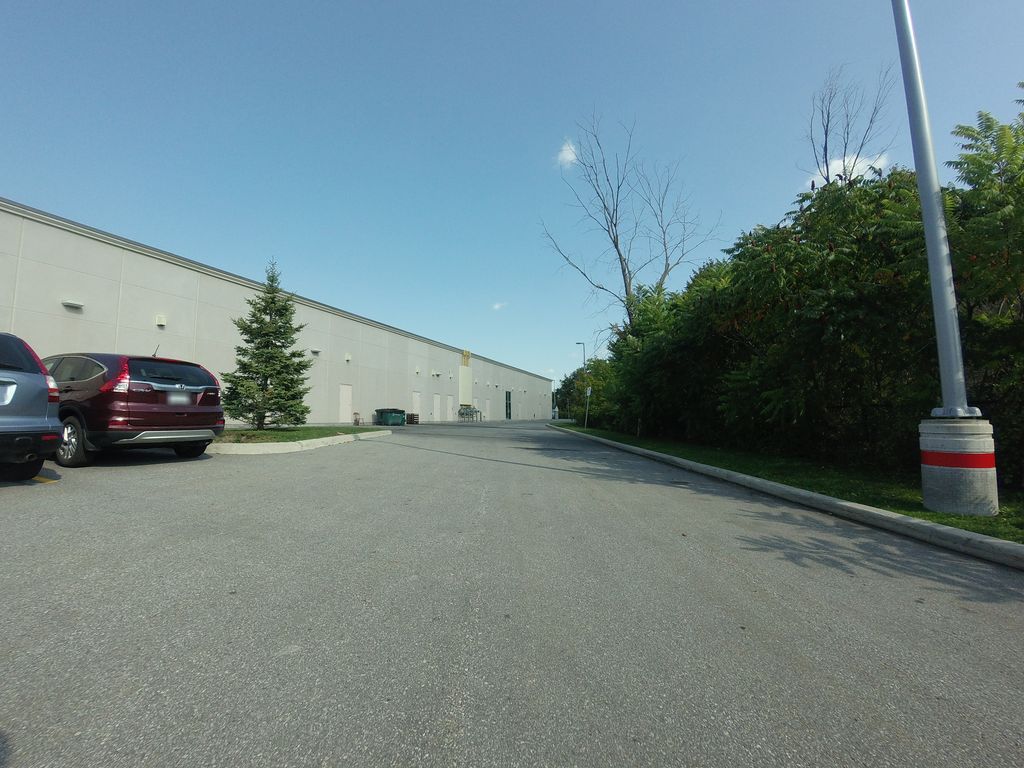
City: ottawa-gatineau